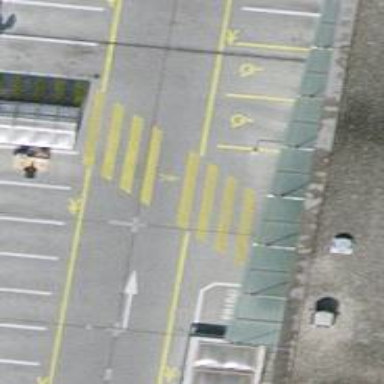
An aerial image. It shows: Marked zebra crossing on the road.